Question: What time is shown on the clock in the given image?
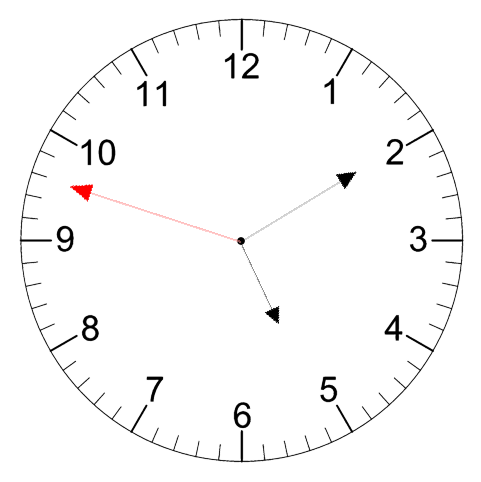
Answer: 05:09:48